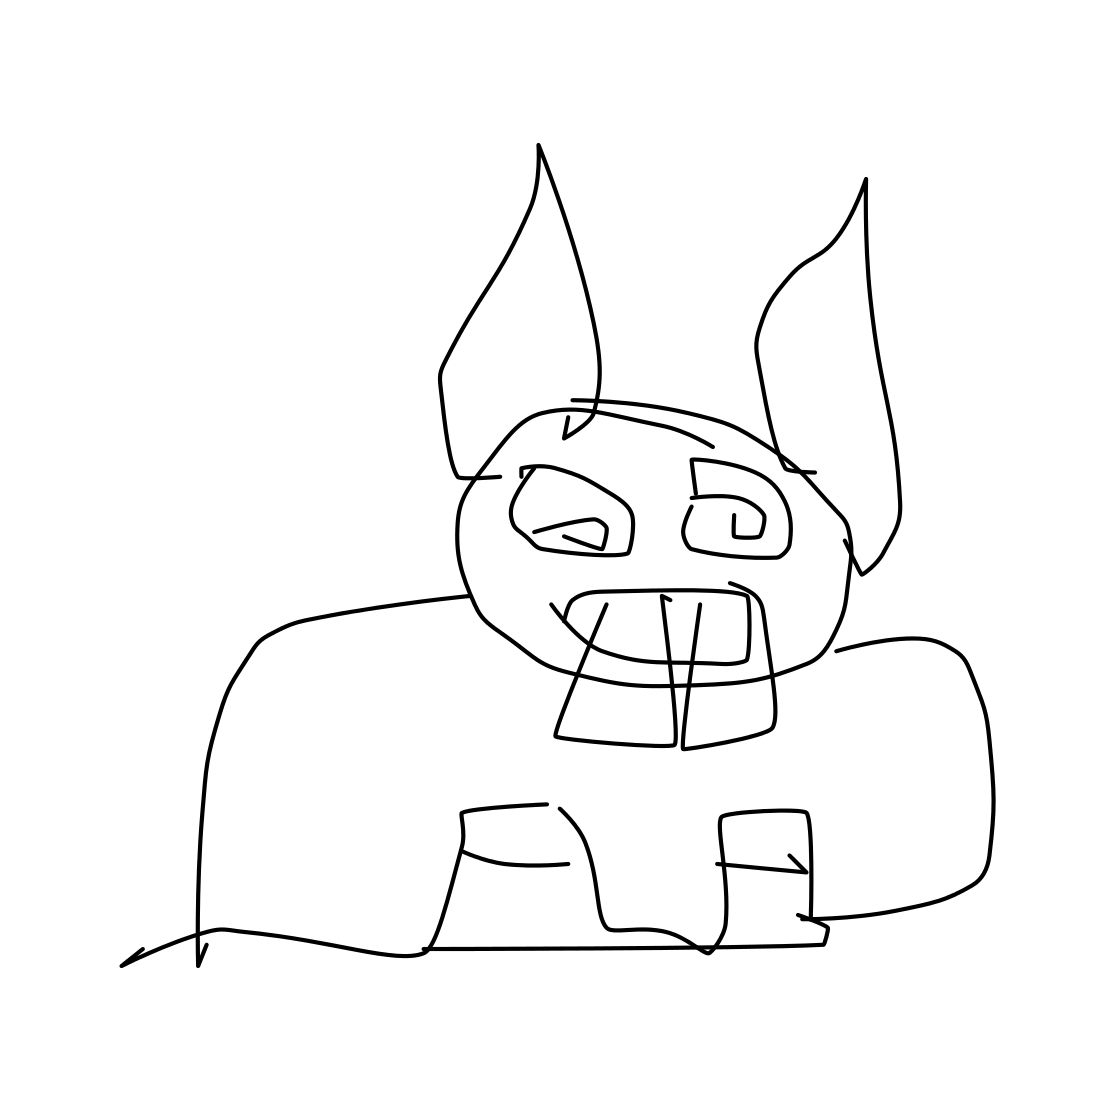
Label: rabbit